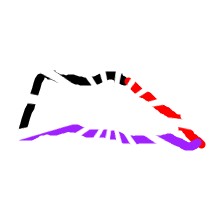
Shape: trapezoid